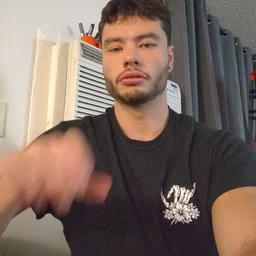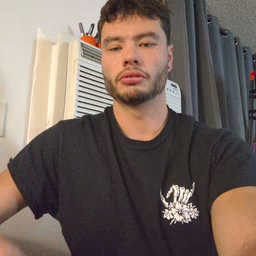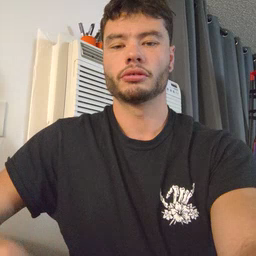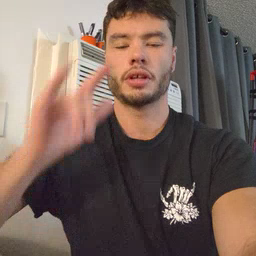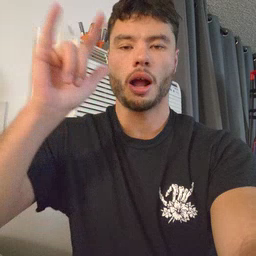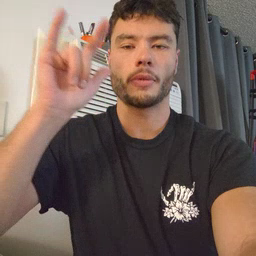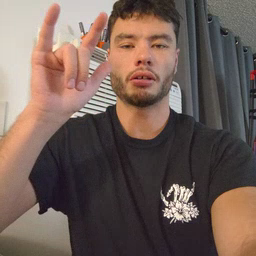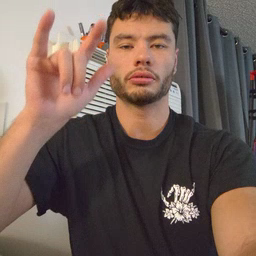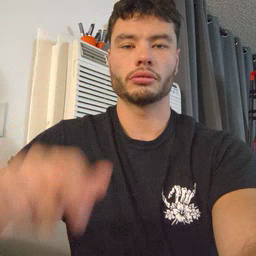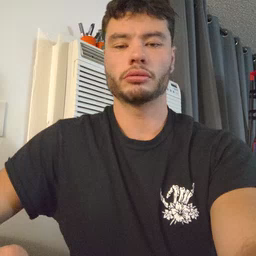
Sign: airplane